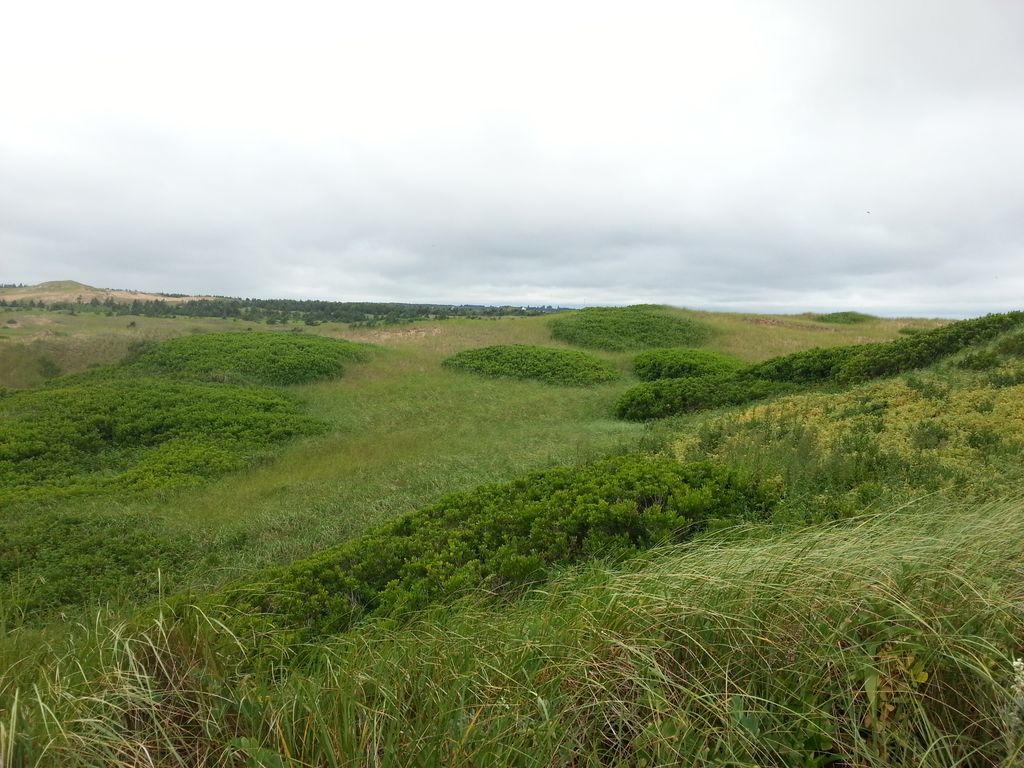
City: charlottetown